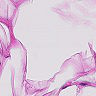
Metastatic tissue present: no